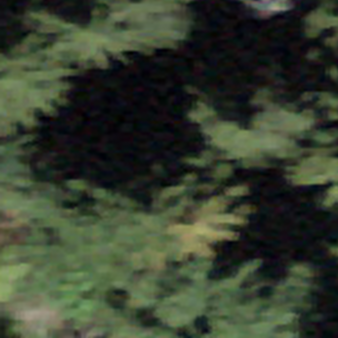
Label: other